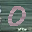
Label: 0